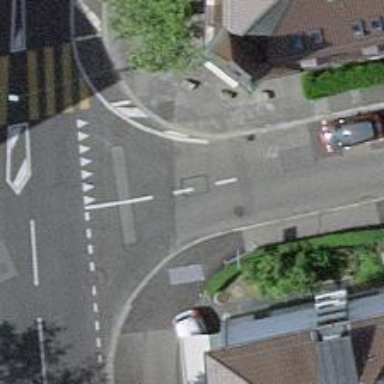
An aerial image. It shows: Unmarked crossing on the road.